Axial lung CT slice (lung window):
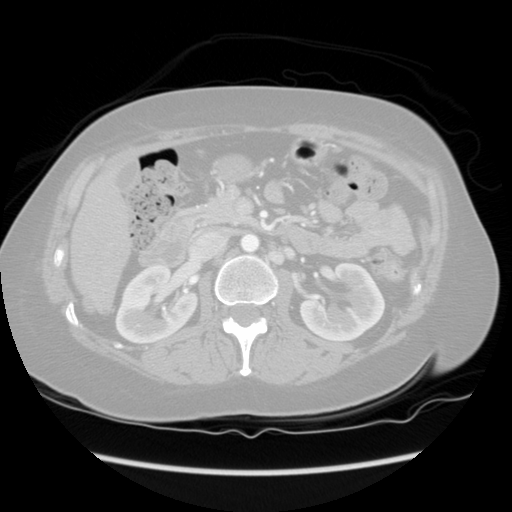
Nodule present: no